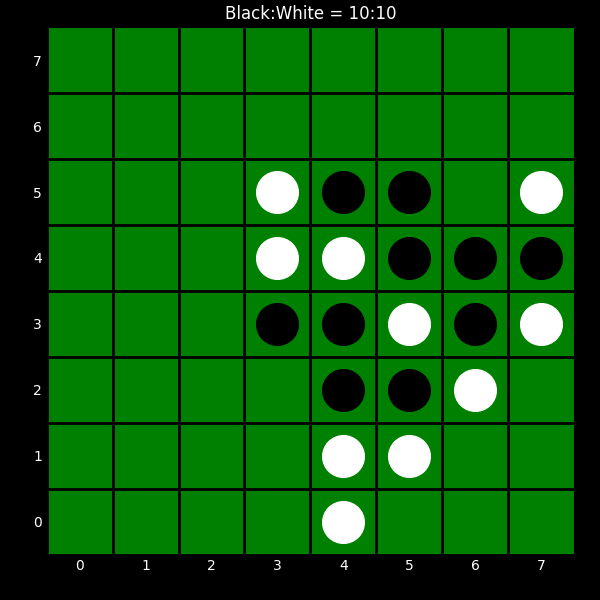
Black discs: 10
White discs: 10